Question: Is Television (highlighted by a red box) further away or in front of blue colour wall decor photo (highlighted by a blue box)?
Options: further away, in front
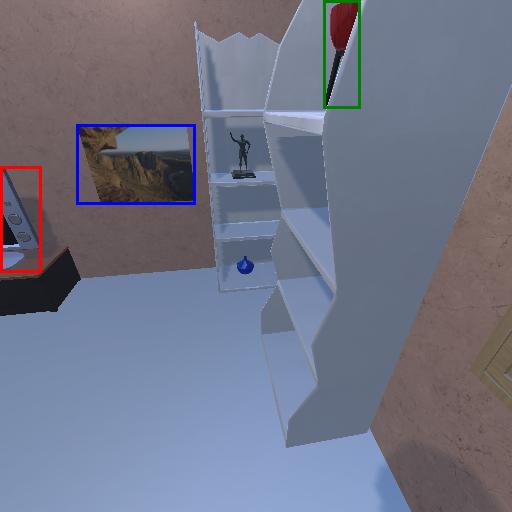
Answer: further away